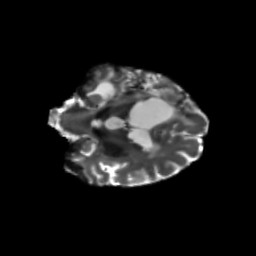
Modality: T2w
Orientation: coronal
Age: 65
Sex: female
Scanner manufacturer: siemens
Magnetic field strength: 3 T
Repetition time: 5.47 s
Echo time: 0.0854 s